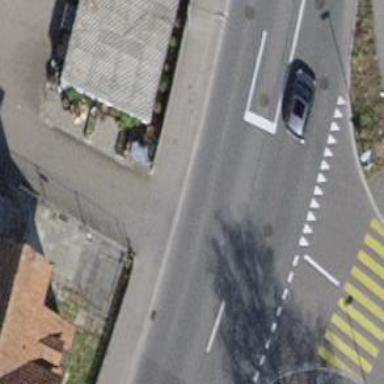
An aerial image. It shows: Secondary road with asphalt surface and separate sidewalk.